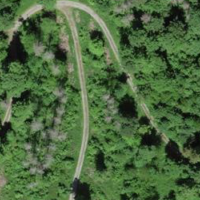
EUNIS habitat code: 43
Species observed at this site:
Aruncus dioicus